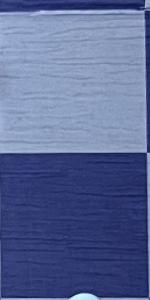
Label: Empty